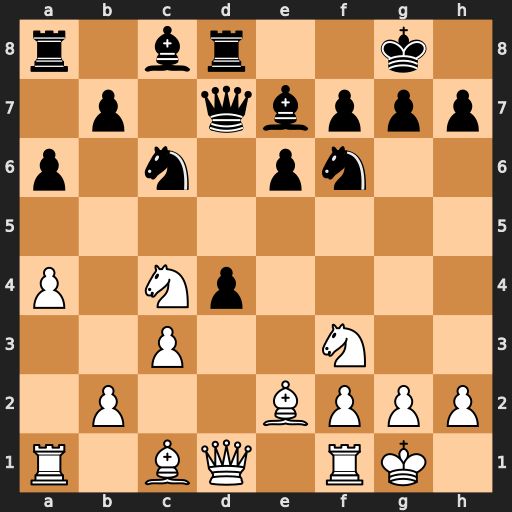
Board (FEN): r1br2k1/1p1qbppp/p1n1pn2/8/P1Np4/2P2N2/1P2BPPP/R1BQ1RK1
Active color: w
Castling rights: -
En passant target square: -
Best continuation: Nb6 Qe8 Nxa8